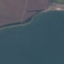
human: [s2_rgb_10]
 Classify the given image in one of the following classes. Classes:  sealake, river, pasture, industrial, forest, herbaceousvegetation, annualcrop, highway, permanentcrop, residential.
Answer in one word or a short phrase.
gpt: SeaLake